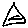
Label: triangle